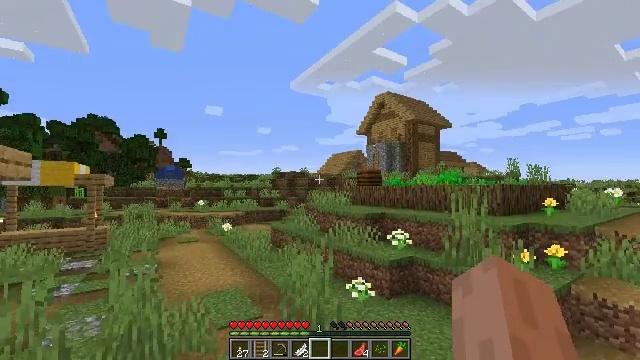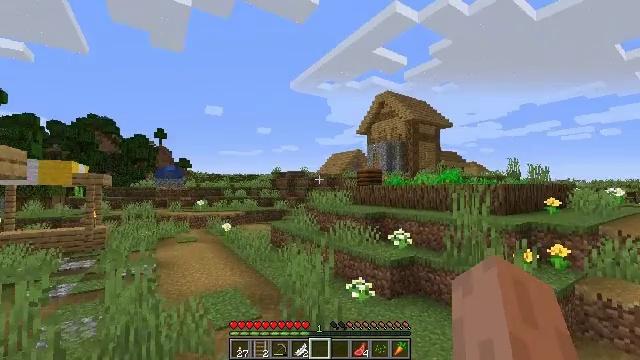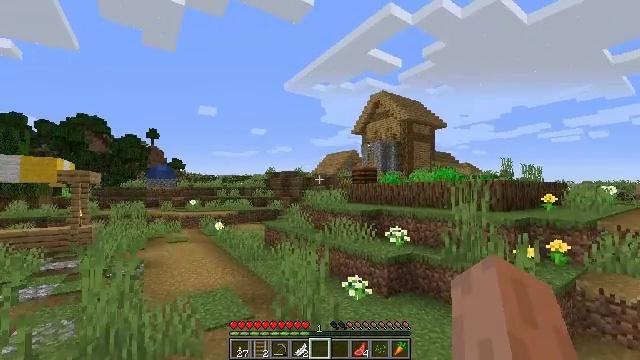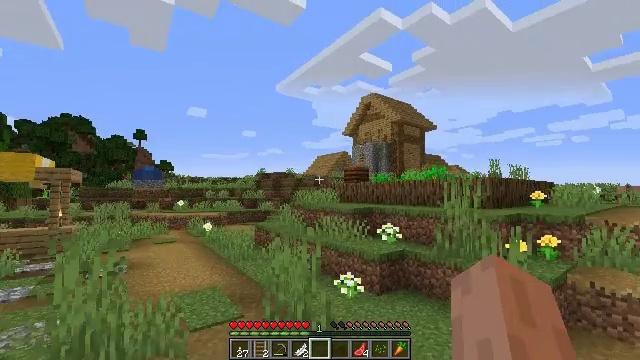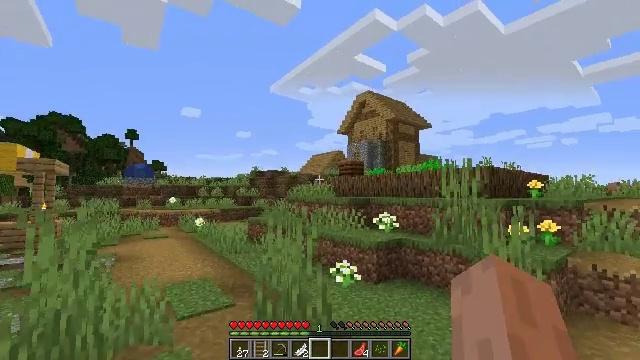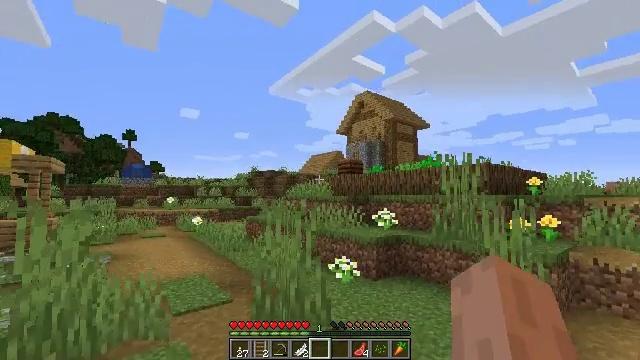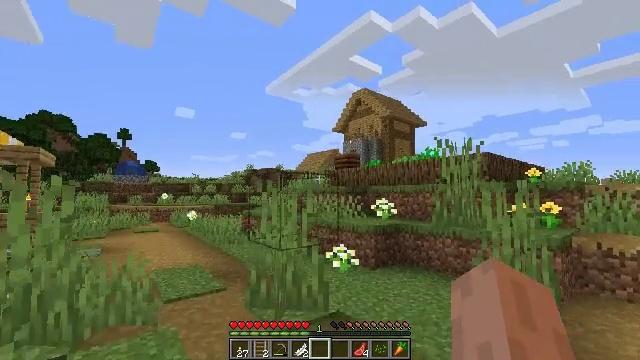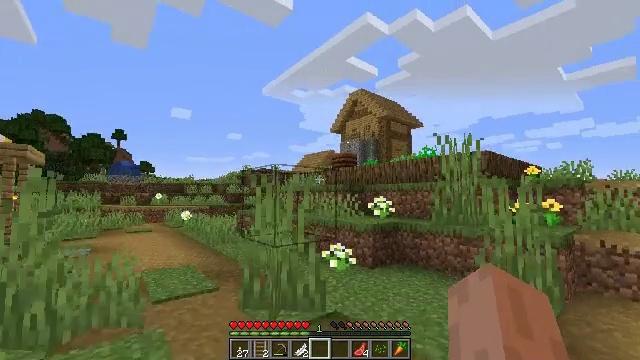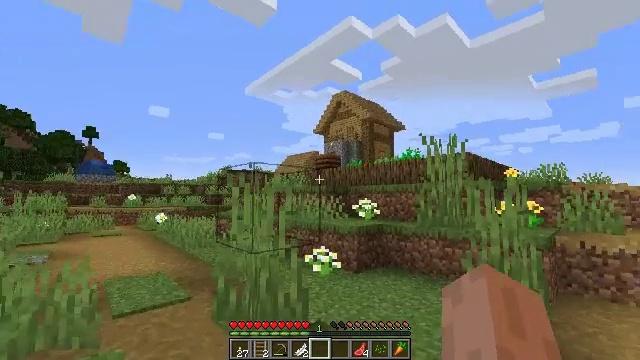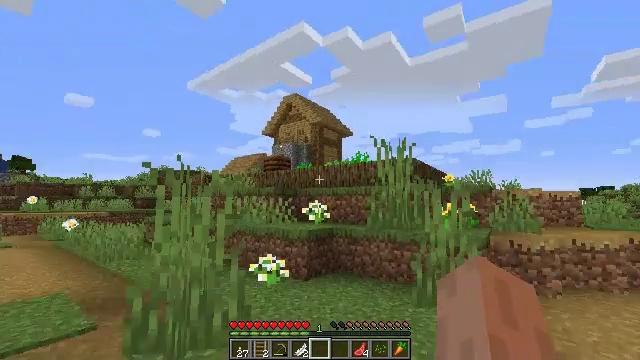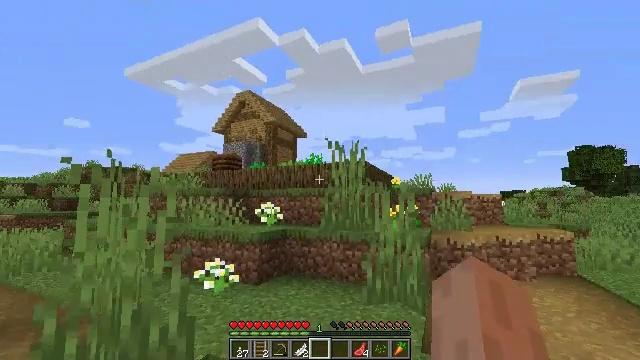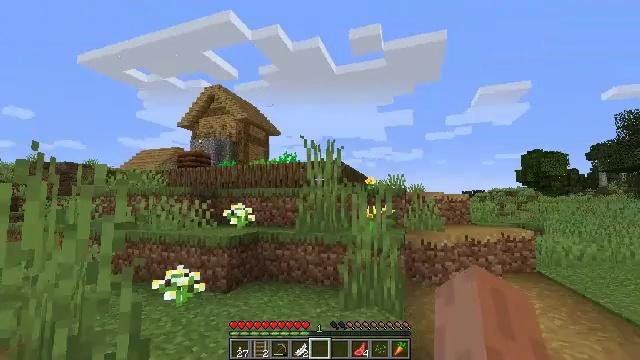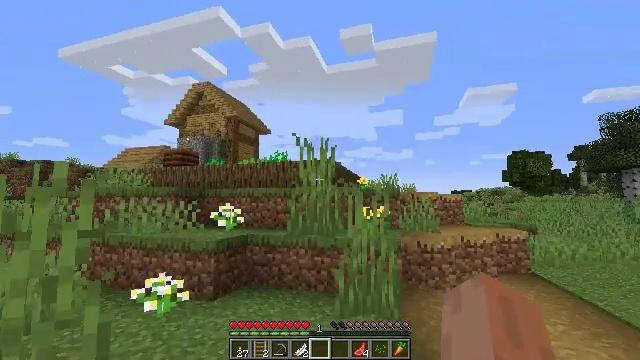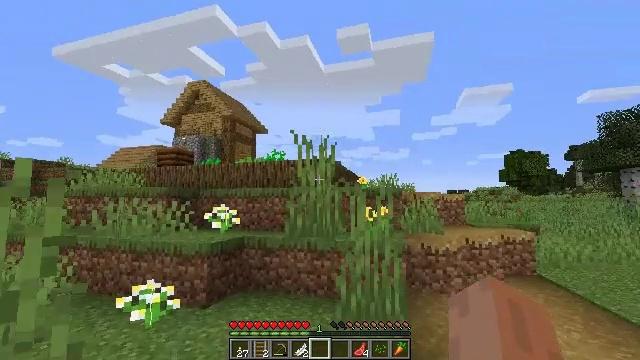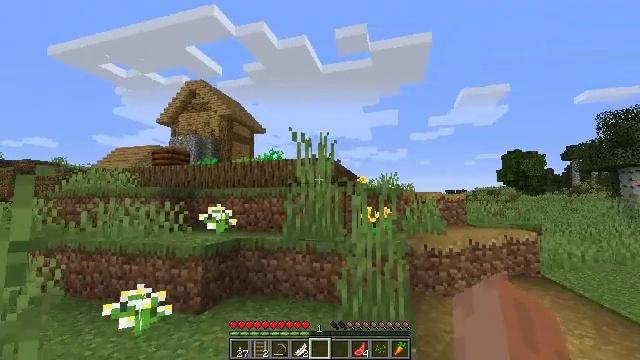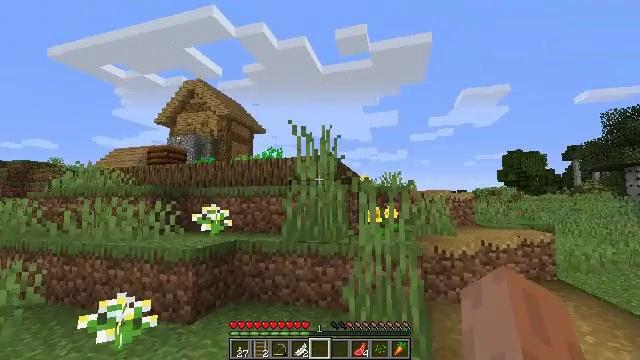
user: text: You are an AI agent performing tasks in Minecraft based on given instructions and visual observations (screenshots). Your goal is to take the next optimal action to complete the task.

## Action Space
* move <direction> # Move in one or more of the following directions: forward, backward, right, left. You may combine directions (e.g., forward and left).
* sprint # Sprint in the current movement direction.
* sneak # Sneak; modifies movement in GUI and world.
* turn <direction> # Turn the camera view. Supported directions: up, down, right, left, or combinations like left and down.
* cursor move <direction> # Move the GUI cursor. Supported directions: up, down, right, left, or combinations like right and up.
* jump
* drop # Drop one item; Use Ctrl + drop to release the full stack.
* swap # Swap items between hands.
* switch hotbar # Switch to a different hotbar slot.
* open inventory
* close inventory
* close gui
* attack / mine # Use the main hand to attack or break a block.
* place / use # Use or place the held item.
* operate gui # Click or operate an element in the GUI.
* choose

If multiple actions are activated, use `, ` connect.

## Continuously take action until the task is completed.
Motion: motion action
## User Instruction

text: Dig the grass path to transform it.
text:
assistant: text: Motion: move forward
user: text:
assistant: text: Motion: move forward, turn right
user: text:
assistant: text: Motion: move forward, turn right
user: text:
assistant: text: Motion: move forward, turn right
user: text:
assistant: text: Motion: move forward
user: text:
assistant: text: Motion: move forward
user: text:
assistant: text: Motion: move forward
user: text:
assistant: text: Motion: move forward, turn right
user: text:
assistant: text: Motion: move forward, turn right
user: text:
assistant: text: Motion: move forward, turn right
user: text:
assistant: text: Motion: move forward, turn right
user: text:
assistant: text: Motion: move forward, turn right
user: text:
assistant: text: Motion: move forward
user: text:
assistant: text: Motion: move forward
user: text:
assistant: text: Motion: move forward
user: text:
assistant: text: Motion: move forward
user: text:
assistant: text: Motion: move forward
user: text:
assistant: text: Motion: move forward
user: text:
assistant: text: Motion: move forward
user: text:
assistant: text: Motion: move forward
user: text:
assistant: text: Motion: move forward
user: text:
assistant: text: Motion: move forward, turn left and down
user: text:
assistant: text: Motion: move forward, turn left and down
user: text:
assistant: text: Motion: move forward, turn left and down
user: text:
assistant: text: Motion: turn left
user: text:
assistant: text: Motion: turn left
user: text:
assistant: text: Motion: turn left
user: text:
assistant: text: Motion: move forward, turn left
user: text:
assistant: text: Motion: move forward, turn left
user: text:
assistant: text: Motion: move forward, turn left